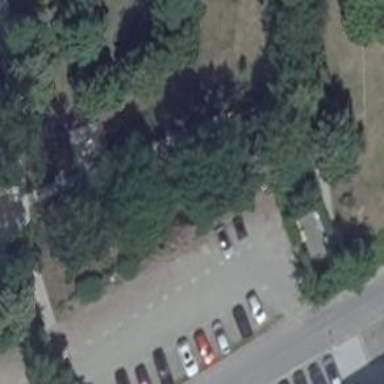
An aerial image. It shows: Park.